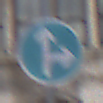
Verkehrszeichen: VorgeschriebeneFahrtrichtungGeradeausOderRechts
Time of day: SunriseSunset
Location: Outdoor (Urban)
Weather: PartlyCloudy
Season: NotSpecified
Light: Natural